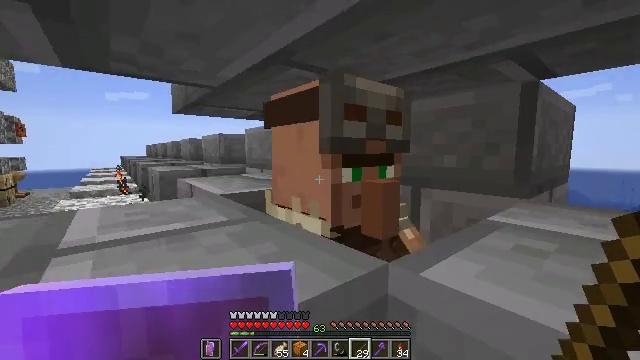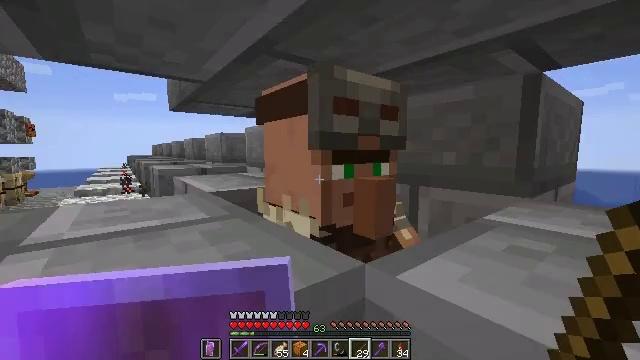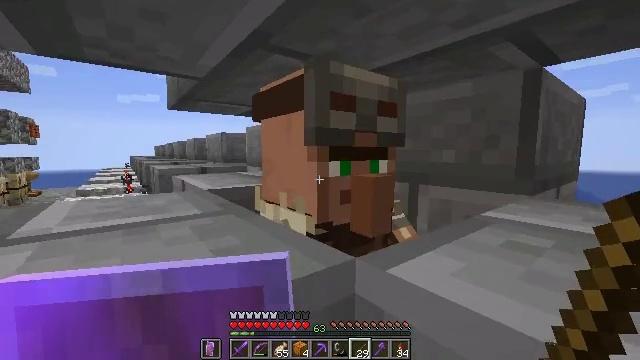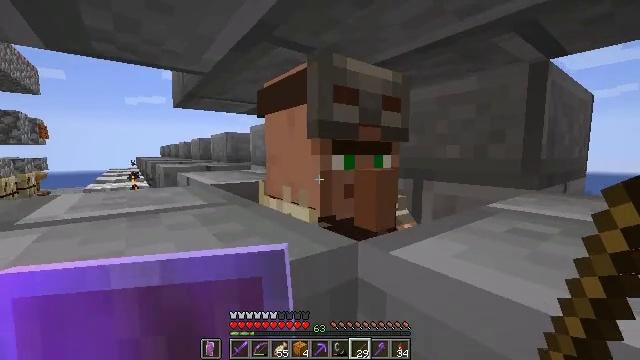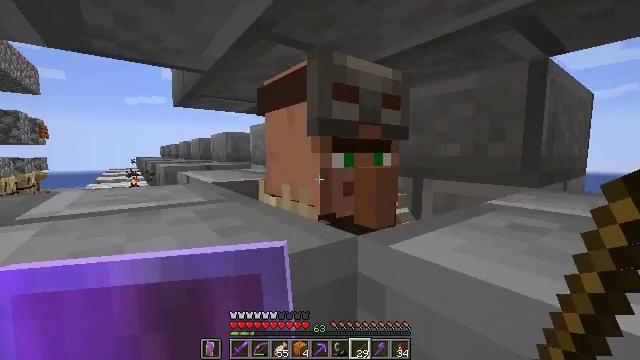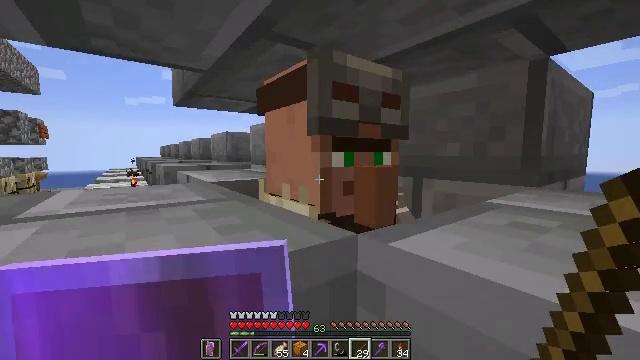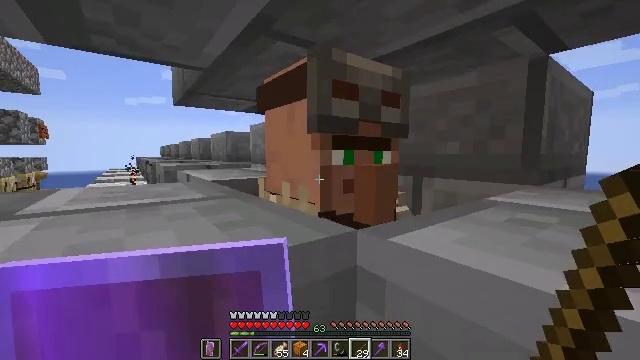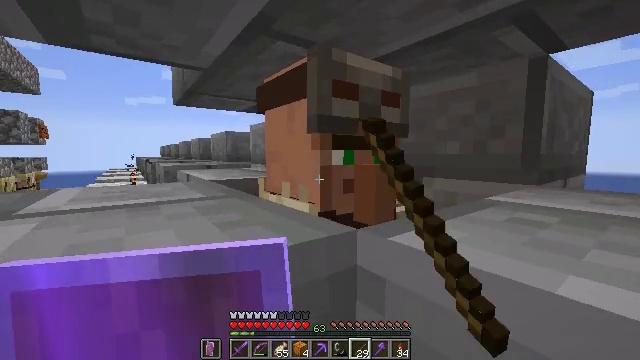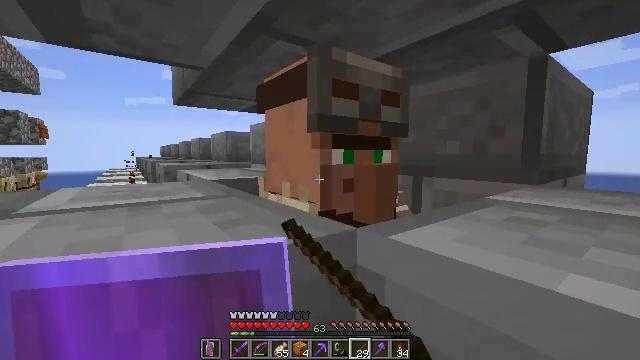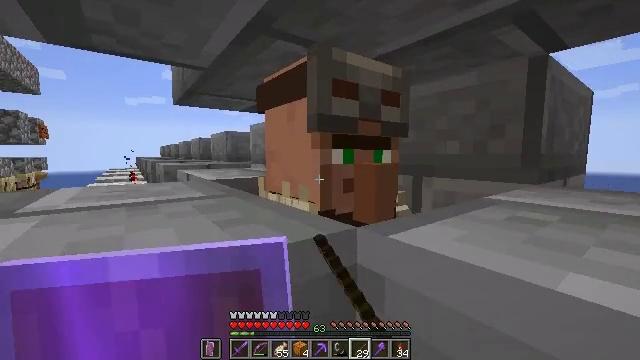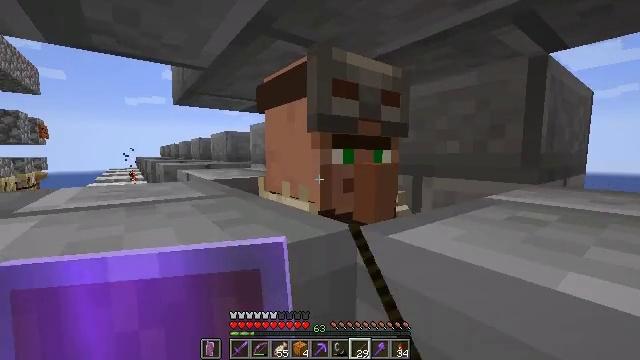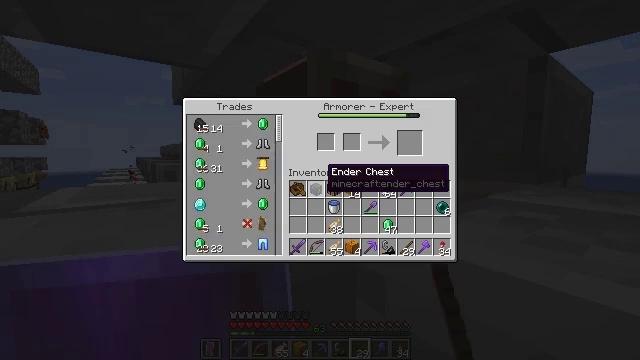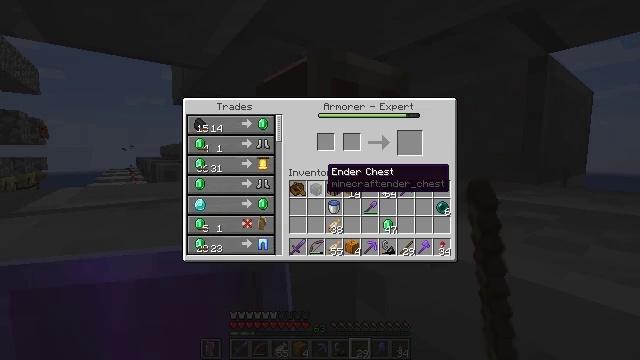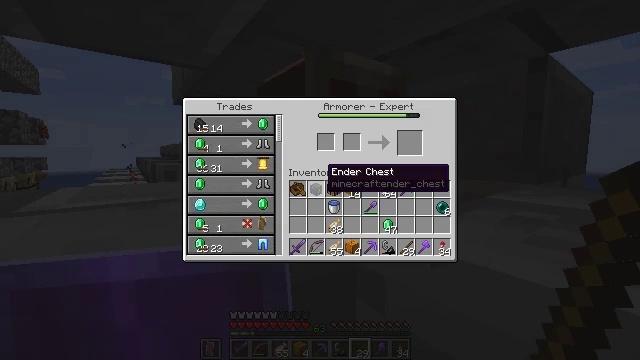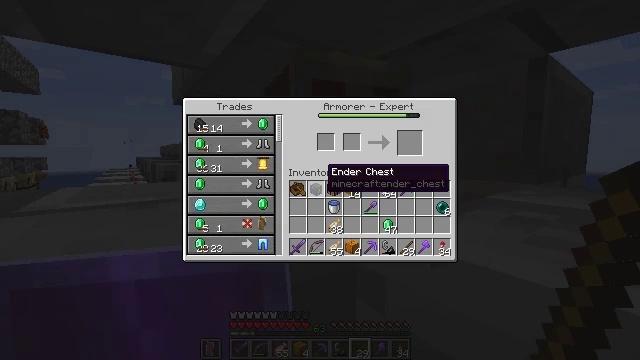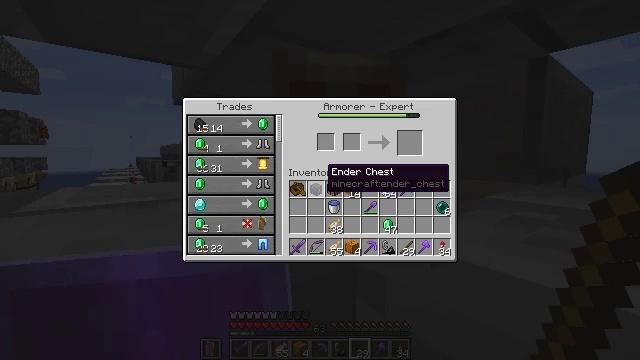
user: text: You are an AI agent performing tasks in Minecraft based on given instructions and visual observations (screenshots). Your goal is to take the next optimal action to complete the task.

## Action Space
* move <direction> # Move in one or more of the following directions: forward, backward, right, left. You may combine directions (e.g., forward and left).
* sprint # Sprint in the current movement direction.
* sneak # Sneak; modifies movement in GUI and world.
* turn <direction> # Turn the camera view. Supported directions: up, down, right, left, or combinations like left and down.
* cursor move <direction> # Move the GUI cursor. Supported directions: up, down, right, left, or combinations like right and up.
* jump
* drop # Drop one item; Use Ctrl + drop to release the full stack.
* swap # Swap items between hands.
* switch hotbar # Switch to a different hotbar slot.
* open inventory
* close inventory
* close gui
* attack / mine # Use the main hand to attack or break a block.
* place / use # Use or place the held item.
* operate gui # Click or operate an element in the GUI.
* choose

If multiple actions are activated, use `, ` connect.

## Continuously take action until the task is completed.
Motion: motion action
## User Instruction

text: To get diamond leggings, use the crafting table with diamonds.
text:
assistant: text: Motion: move forward and move right, turn left
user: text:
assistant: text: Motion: no_op
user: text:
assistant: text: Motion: no_op
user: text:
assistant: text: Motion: no_op
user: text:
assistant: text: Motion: no_op
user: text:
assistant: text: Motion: use / place
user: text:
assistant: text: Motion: use / place
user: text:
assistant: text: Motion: use / place
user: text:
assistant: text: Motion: no_op
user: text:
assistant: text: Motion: no_op
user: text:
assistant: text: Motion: no_op
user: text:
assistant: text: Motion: no_op
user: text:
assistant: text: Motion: no_op
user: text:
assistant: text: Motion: no_op
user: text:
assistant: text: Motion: no_op
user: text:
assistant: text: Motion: no_op
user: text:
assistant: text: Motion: no_op
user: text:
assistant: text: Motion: no_op
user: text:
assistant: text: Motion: no_op
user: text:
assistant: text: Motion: no_op
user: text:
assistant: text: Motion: no_op
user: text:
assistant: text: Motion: no_op
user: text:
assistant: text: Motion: no_op
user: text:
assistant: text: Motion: no_op
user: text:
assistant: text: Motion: no_op
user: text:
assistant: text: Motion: no_op
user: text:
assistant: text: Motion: turn left
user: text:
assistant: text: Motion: turn left
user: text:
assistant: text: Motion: no_op
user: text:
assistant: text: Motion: no_op